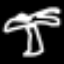
Label: palm tree